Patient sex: M
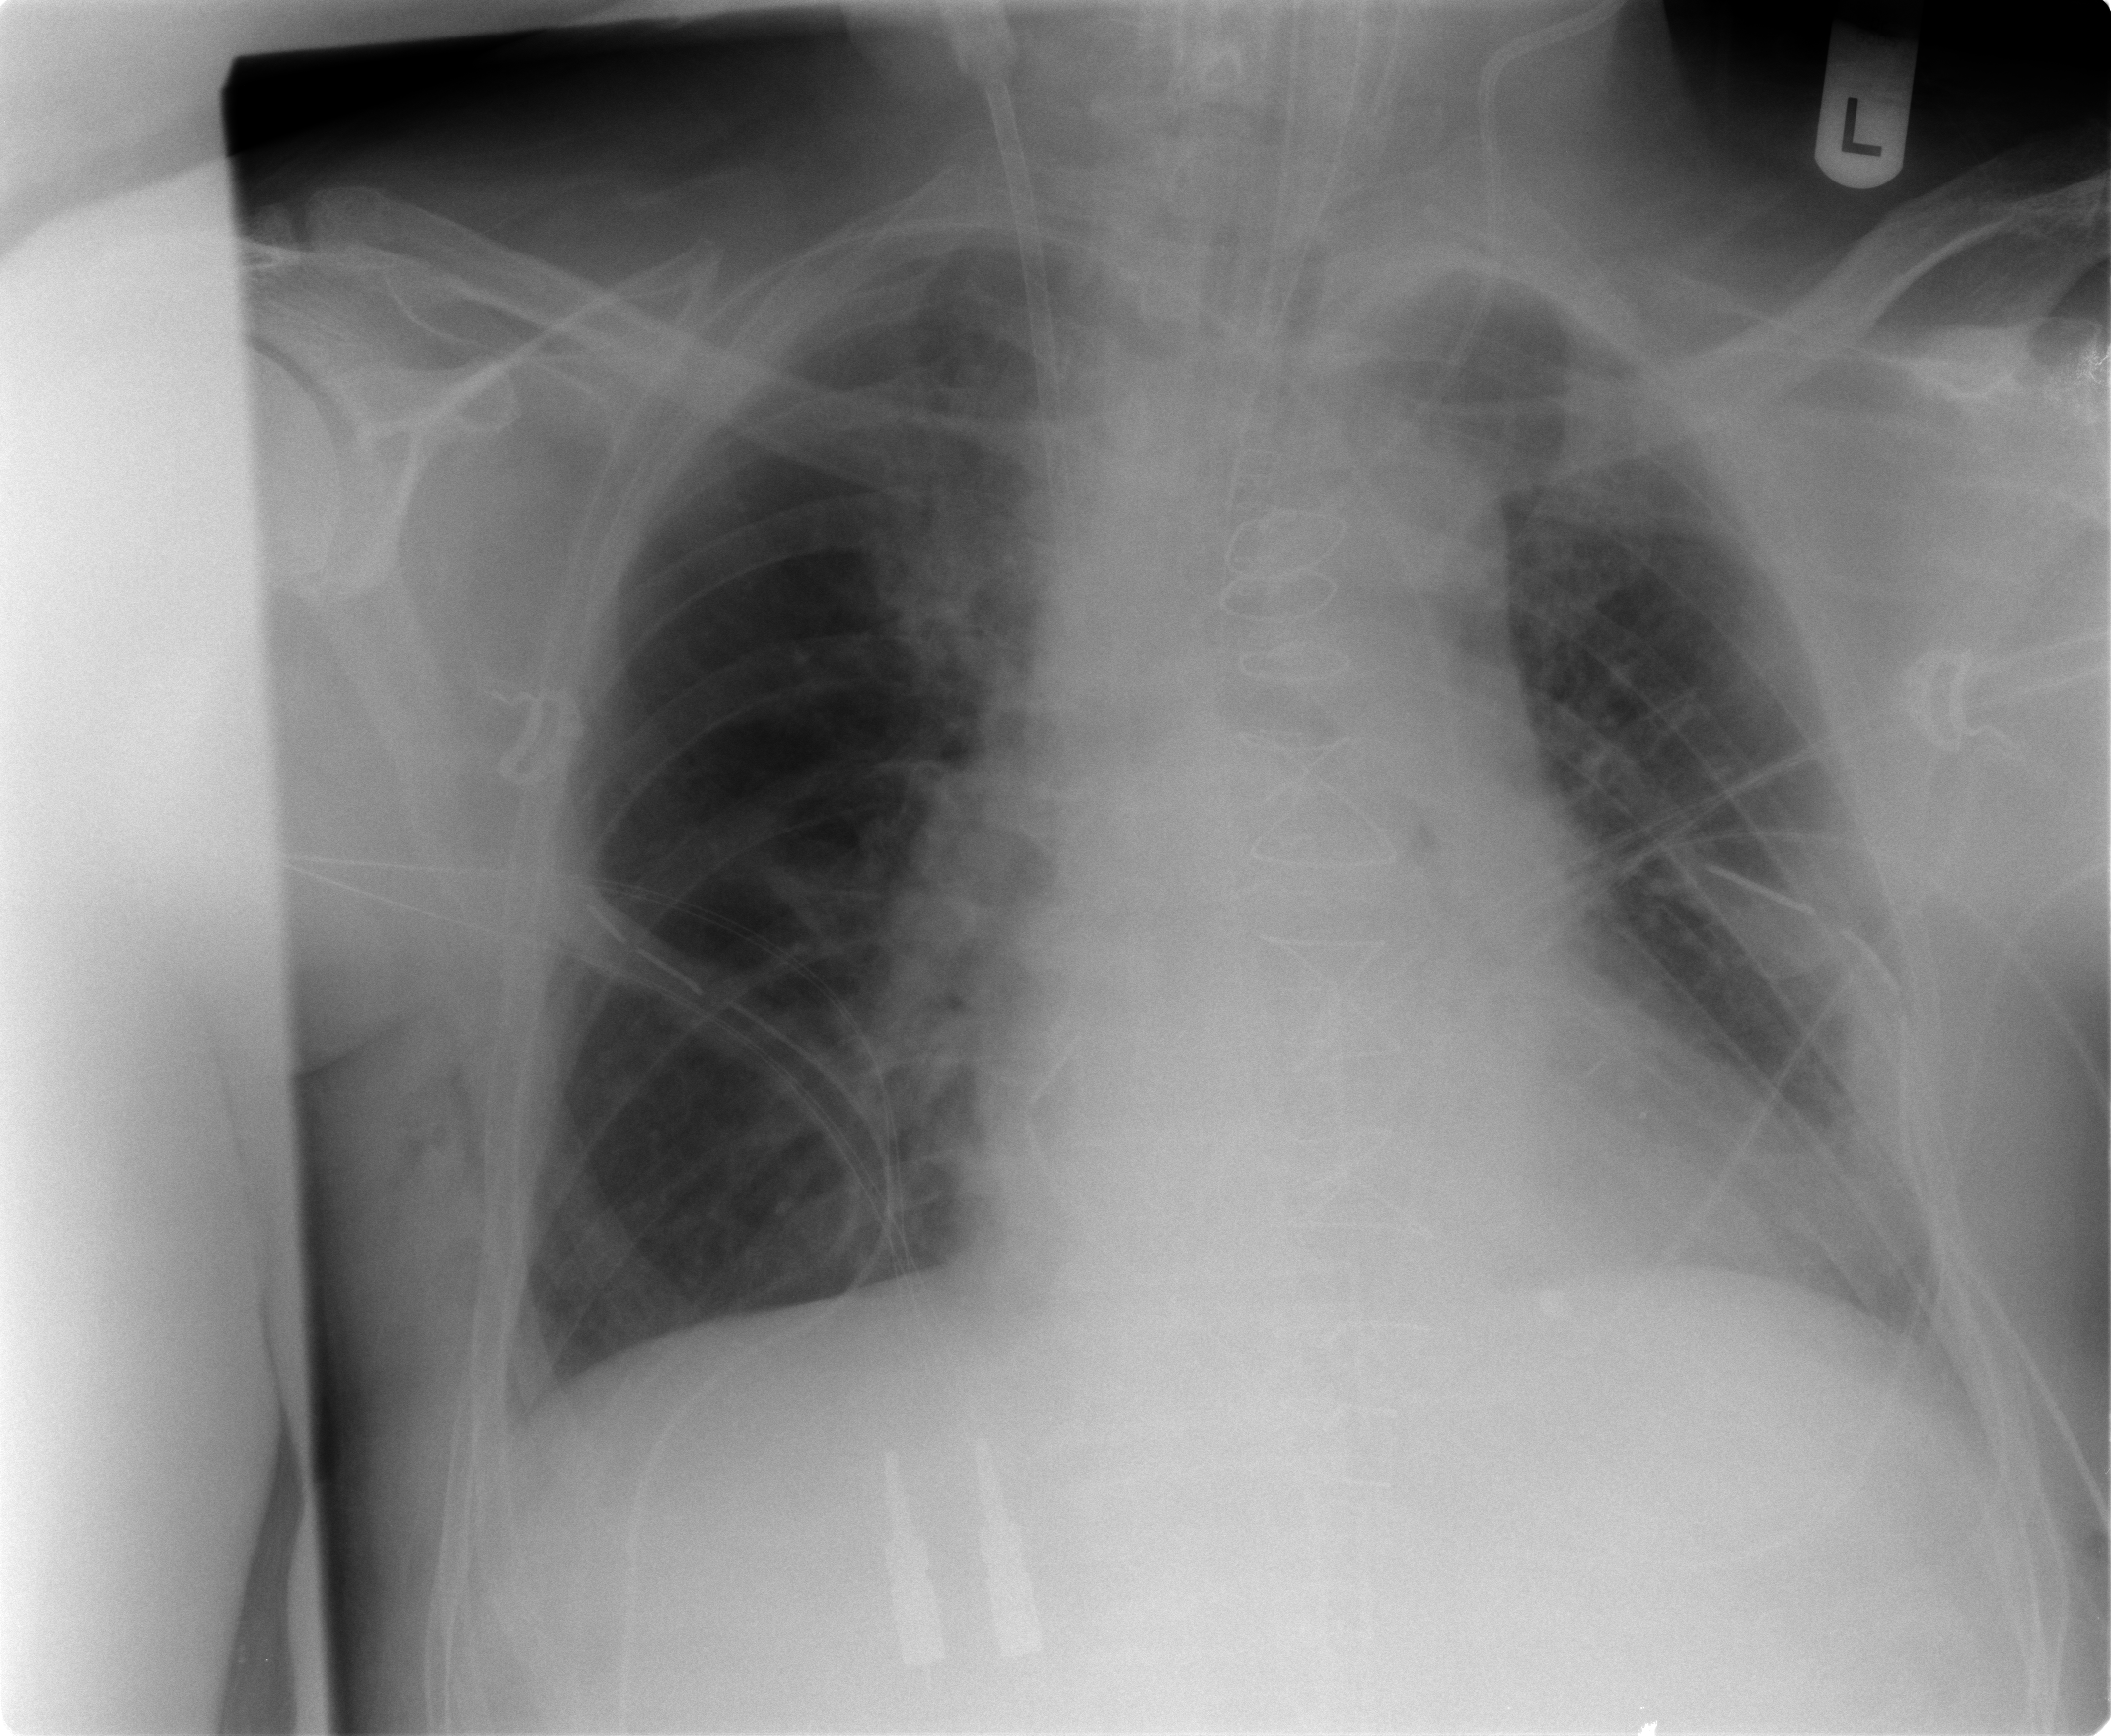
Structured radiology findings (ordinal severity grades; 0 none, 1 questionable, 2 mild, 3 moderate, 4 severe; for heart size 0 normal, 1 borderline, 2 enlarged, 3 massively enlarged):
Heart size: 2
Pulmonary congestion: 2
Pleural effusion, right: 2
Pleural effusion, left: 2
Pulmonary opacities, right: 0
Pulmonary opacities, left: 0
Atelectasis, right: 0
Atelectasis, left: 2